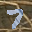
Label: 7